Interaction volume radius: 5 \u00c5
Interaction volume height: 15 \u00c5
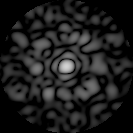
Disorder parameter: 0.7933